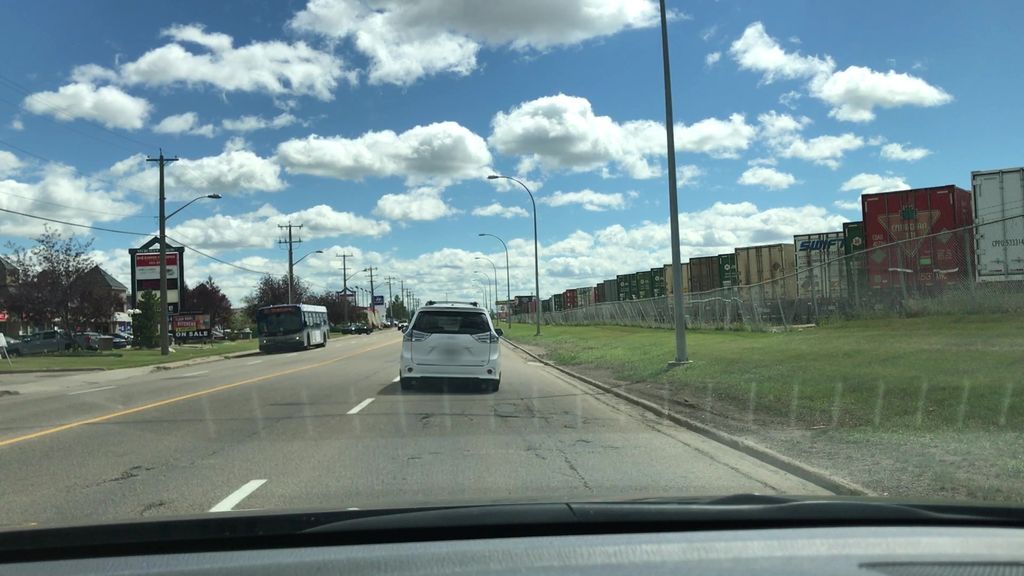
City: edmonton